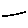
Label: line